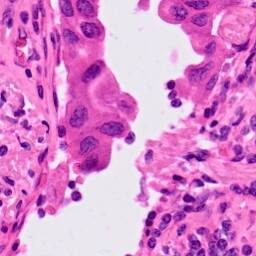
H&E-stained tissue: Lung